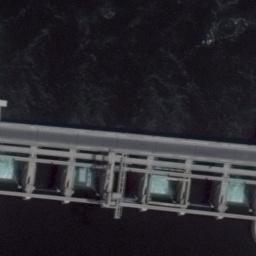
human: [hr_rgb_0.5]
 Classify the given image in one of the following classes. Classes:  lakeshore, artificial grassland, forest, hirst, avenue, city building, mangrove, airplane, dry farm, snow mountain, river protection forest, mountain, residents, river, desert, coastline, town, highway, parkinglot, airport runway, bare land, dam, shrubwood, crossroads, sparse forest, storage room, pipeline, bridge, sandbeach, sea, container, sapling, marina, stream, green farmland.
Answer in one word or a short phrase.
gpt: dam